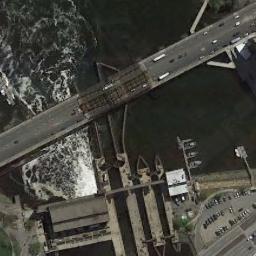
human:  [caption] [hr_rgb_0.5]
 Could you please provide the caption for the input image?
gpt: Both sides of the river are dense forests .

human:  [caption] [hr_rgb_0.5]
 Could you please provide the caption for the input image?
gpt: A bridge is over the river with a parking lot beside .

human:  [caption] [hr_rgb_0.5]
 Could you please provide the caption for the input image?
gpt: A bridge props on a dark blue river and some cars on the bridge .

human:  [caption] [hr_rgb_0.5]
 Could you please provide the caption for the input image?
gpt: A bridge is next to a reservoir with many cars on the bridge .

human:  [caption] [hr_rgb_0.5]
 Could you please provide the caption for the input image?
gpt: Lots of cars are on the bridge .